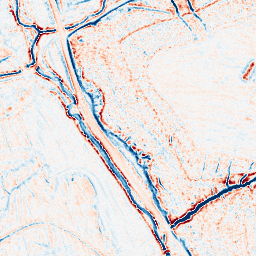
Category: edge_preserving
Decomposition family: bilateral
Decomposition parameters: d: 9
sigma_color: 75
sigma_space: 150
Upsampling method: sinc_blackman
Upsampling parameters: scale: 2
kernel_size: 16
Upsampling scale: 2